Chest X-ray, AP view. Patient: 30 years old, sex F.
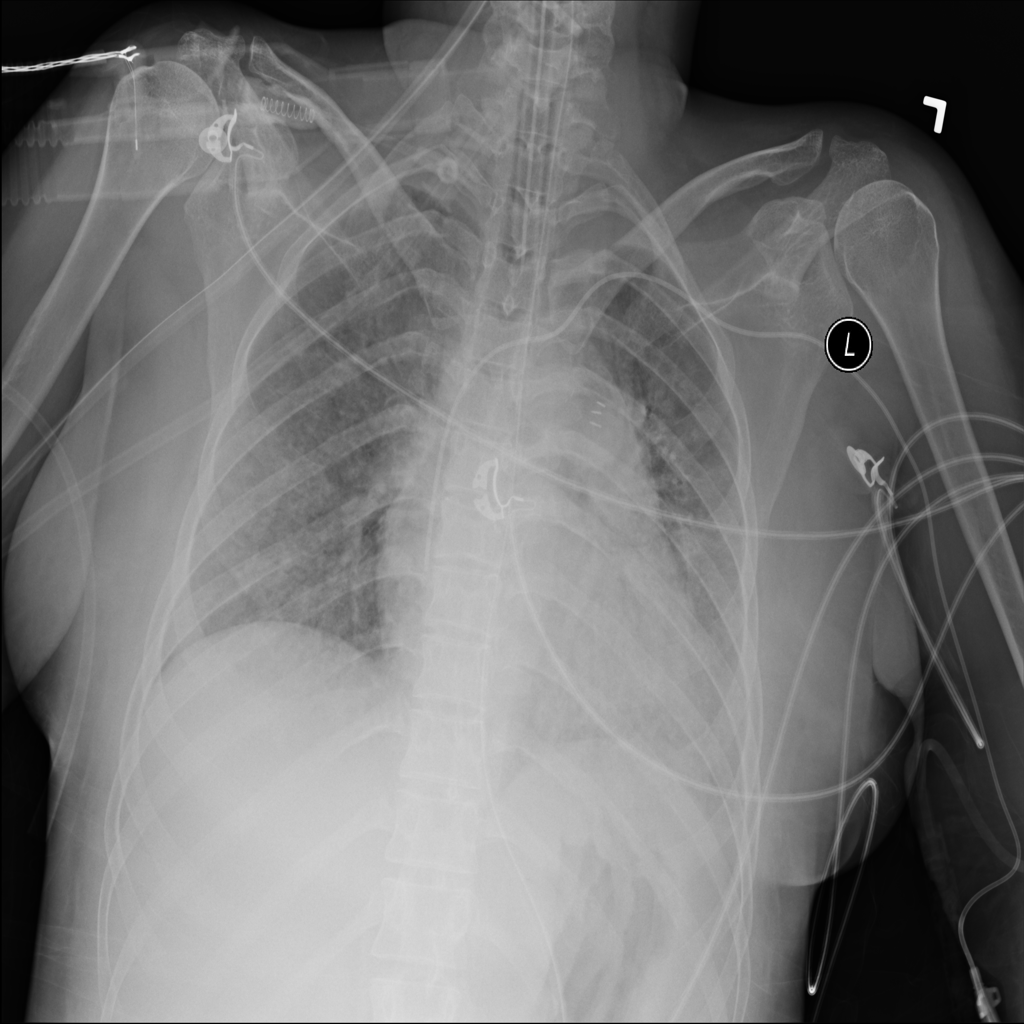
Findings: Infiltration